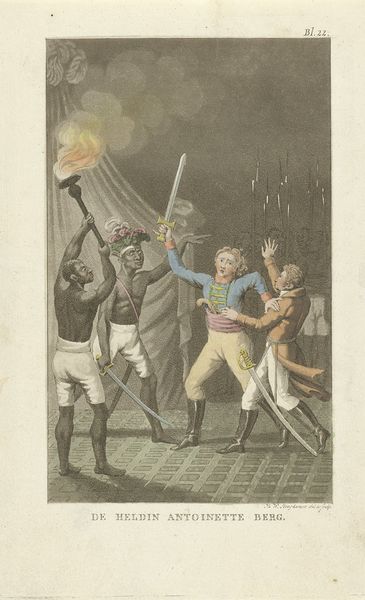
Titel: Twee figuren met zwaarden bij twee zwarte mannen
Künstler: Willem Hendrik Hoogkamer
Standort: Amsterdam
Institution: Rijksmuseum
Schlagwörter: berg, feuer, kampf, nackt, grün, bewegung, licht, männer, weiss, zeichnung, rot, hose, holland, innenraum, niederlande, vorhang, gold, blatt, neger, flamme, stich, fliesen, schwert, säbel, überfall, koloriert, mohr, kupferstich, kopfschmuck, fackel, zelt, schwerz, coloriert, heldin, indios, antoinette, fakel, de